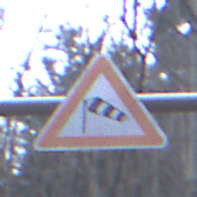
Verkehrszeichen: SeitenwindVonLinks
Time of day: MorningAfternoon
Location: Outdoor (Nature)
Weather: Overcast
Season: Winter
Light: Natural